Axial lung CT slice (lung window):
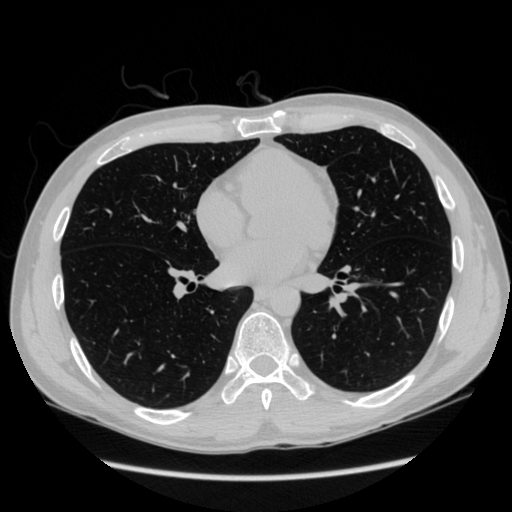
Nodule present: no